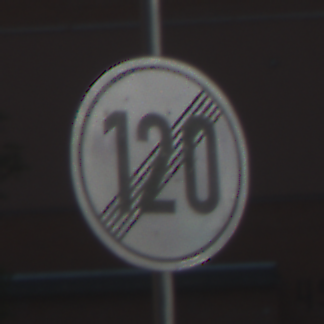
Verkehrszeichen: EndeGeschwindigkeit120
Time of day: MorningAfternoon
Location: Outdoor (Suburban)
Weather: PartlyCloudy
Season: NotSpecified
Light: Natural